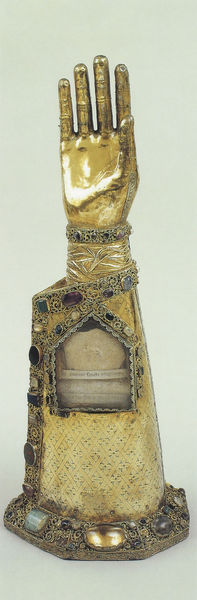
Titel: Armreliquiar des hl. Stephanus
Institution: Halberstadt, Domschatz
Schlagwörter: fuß, hand, daumen, fenster, finger, arm, schädel, ärmel, gold, edelsteine, perle, schrift, church, king, sleeve, verzierung, metall, foto, knochen, religion, rauten, armband, kalotte, glove, rock, stone, edelstein, armor, metal, heilig, gilt, einfassung, reliquie, fach, glass, sculpture, statue, liturgie, rubin, saphir, royal, bracelet, vierpass, kirchenkunst, medieval, schriftband, cloth, reliquiar, punzierung, rich, clothing, stones, aufgerichtet, reliquar, goldschmiede, sichtfenster, jewelry, catholic, noblity, relic, gems, right, gild, christentum, cloisonne, gilding, wrist, jewels, reliquary, kultus, shrine, sotne, dols, heilg, jewerly, jewelled, hand reliquary, speaking reliquary